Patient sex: M
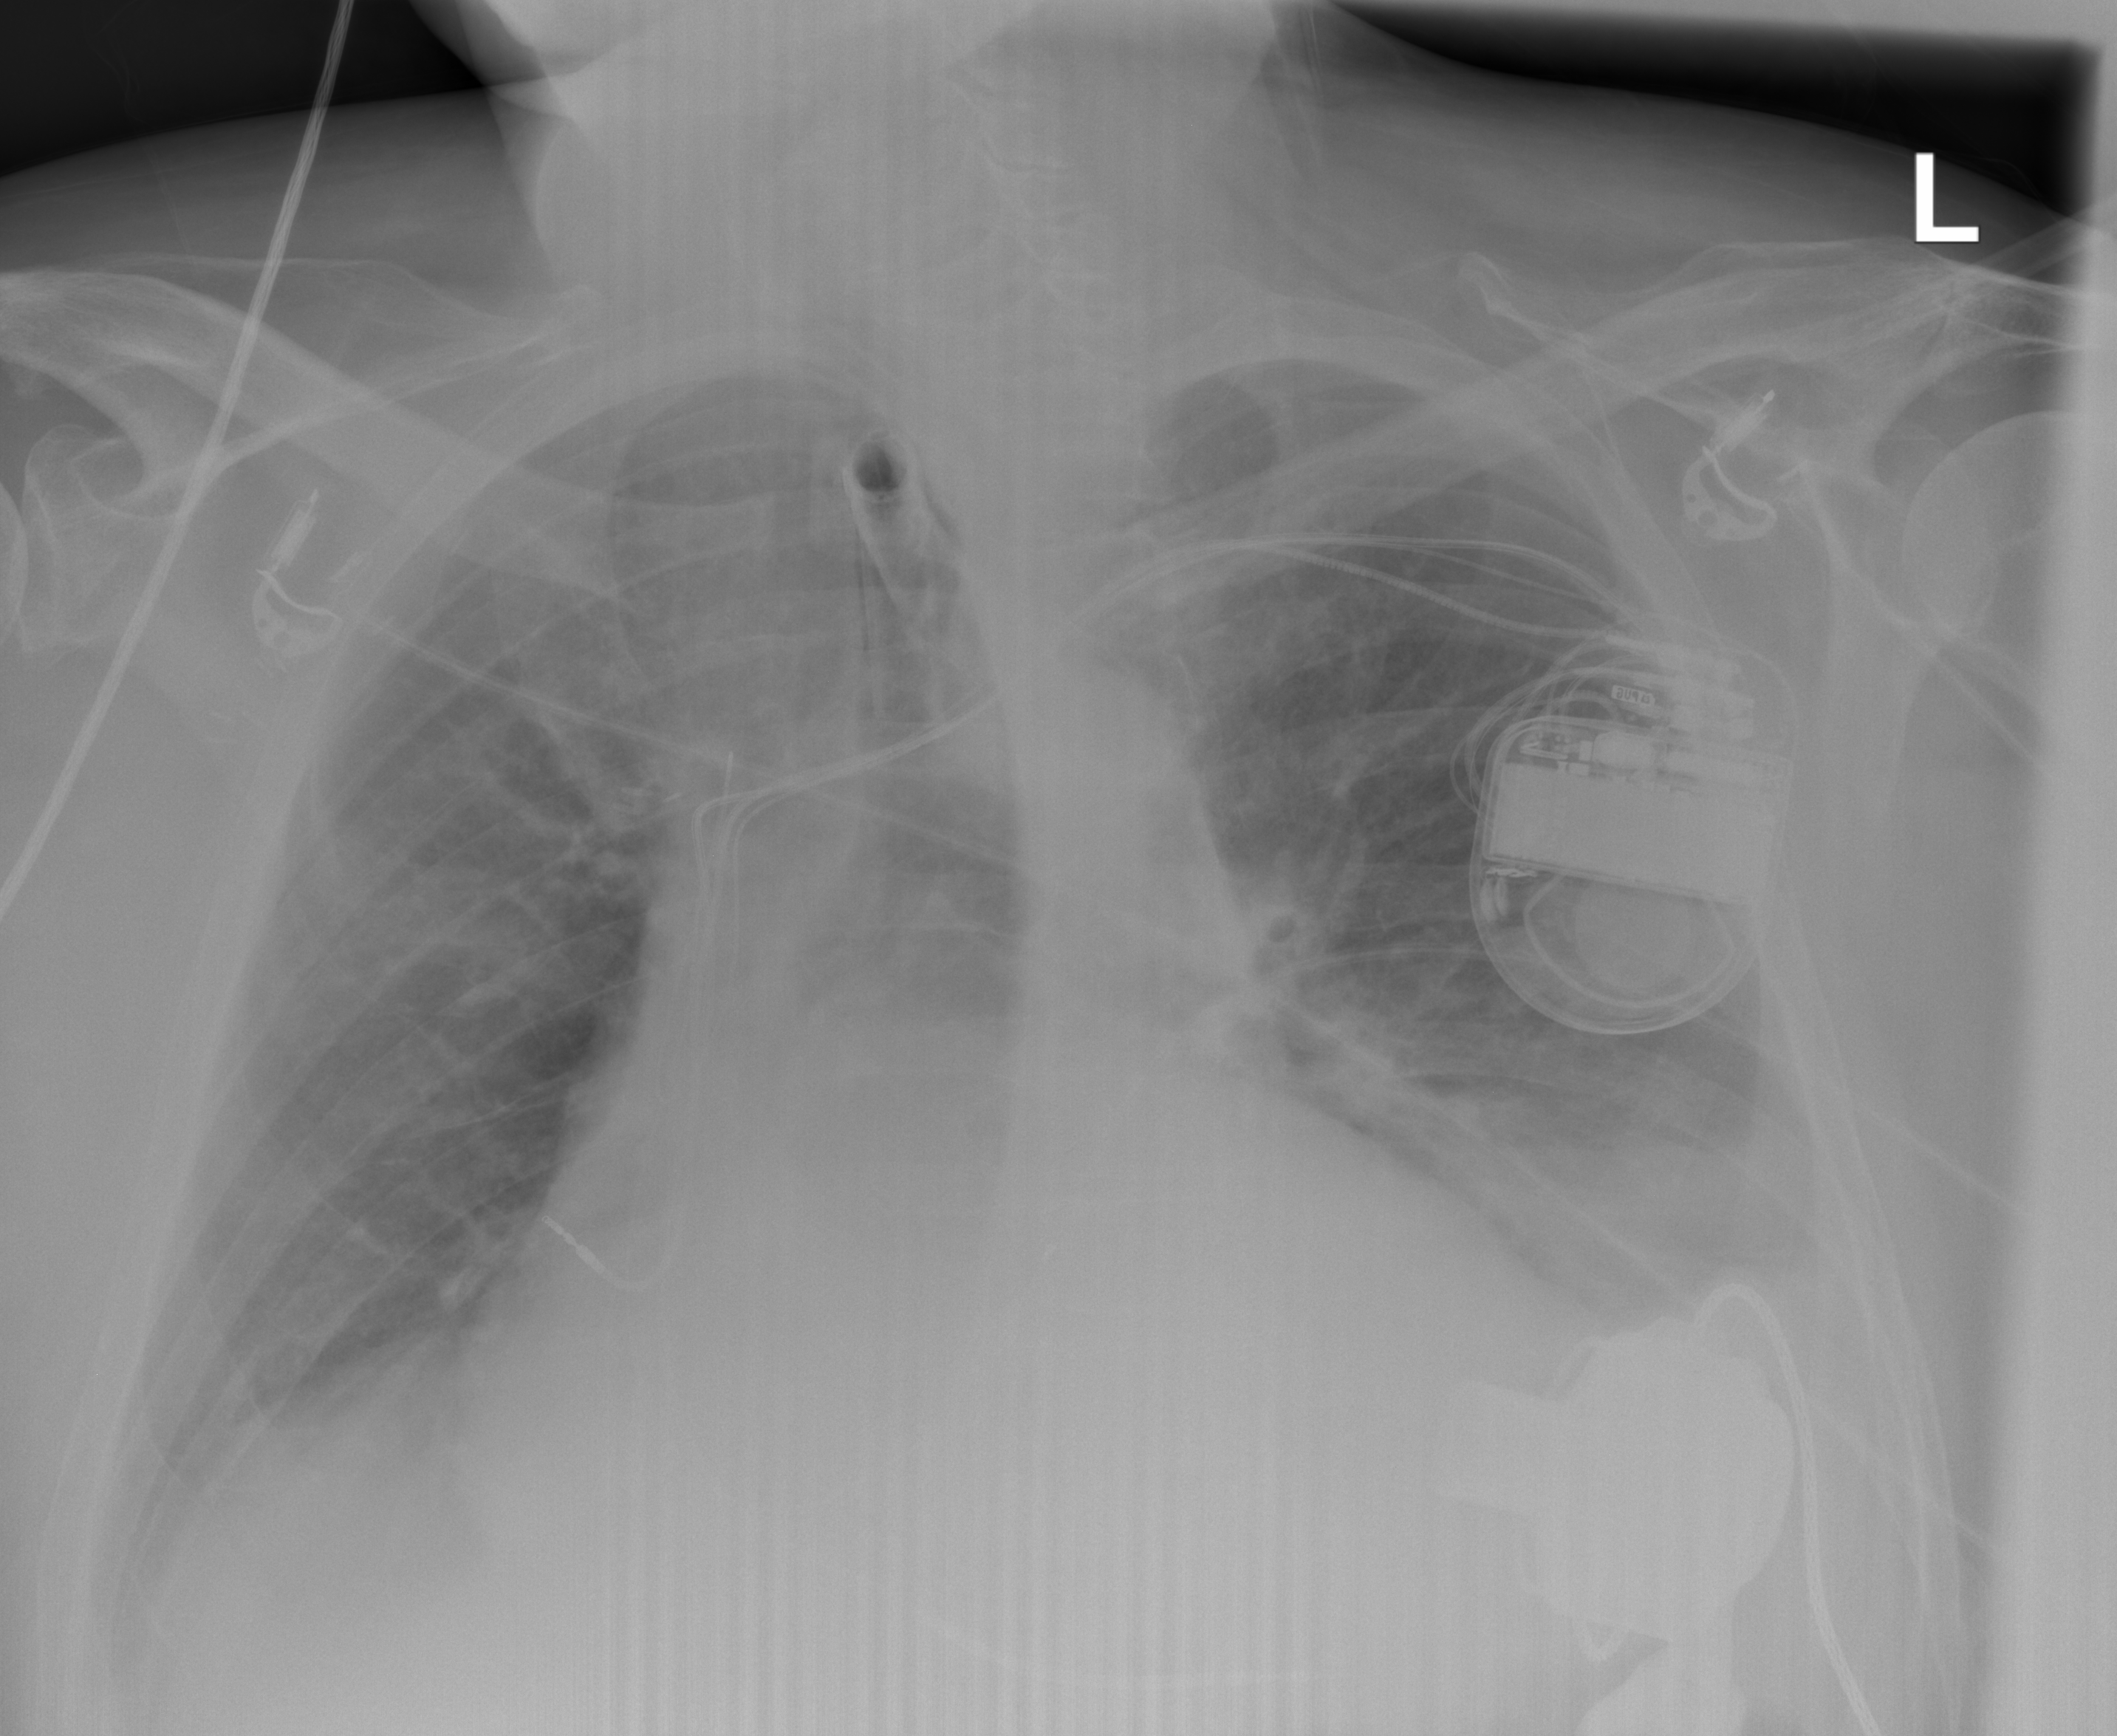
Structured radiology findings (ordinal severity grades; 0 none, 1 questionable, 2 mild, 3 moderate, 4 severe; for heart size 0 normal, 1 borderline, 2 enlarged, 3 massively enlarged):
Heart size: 3
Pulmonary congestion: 1
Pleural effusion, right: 1
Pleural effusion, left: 2
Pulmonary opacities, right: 0
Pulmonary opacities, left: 0
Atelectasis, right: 1
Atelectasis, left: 2